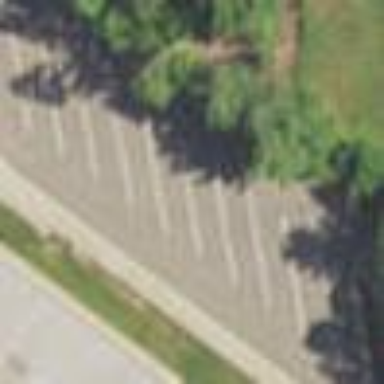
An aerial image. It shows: Parking area designated for school buses.